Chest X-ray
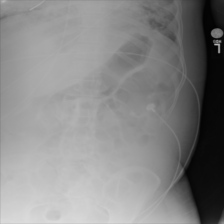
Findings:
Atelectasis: negative
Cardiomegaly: negative
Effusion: negative
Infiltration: negative
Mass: negative
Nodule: negative
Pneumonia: negative
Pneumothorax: negative
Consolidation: negative
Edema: negative
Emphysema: negative
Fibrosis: negative
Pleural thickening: negative
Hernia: negative